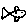
Label: fish